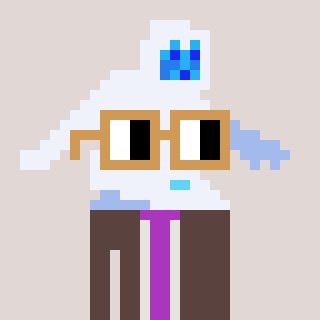
a pixel art character with square brown glasses, a yeti-shaped head and a darkbrown-colored body on a warm background